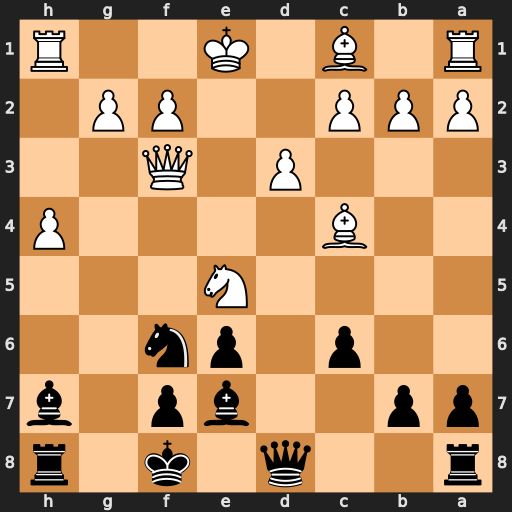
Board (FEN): r2q1k1r/pp2bp1b/2p1pn2/4N3/2B4P/3P1Q2/PPP2PP1/R1B1K2R
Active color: b
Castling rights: KQ
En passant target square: -
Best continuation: Qa5+ Kf1 Qxe5